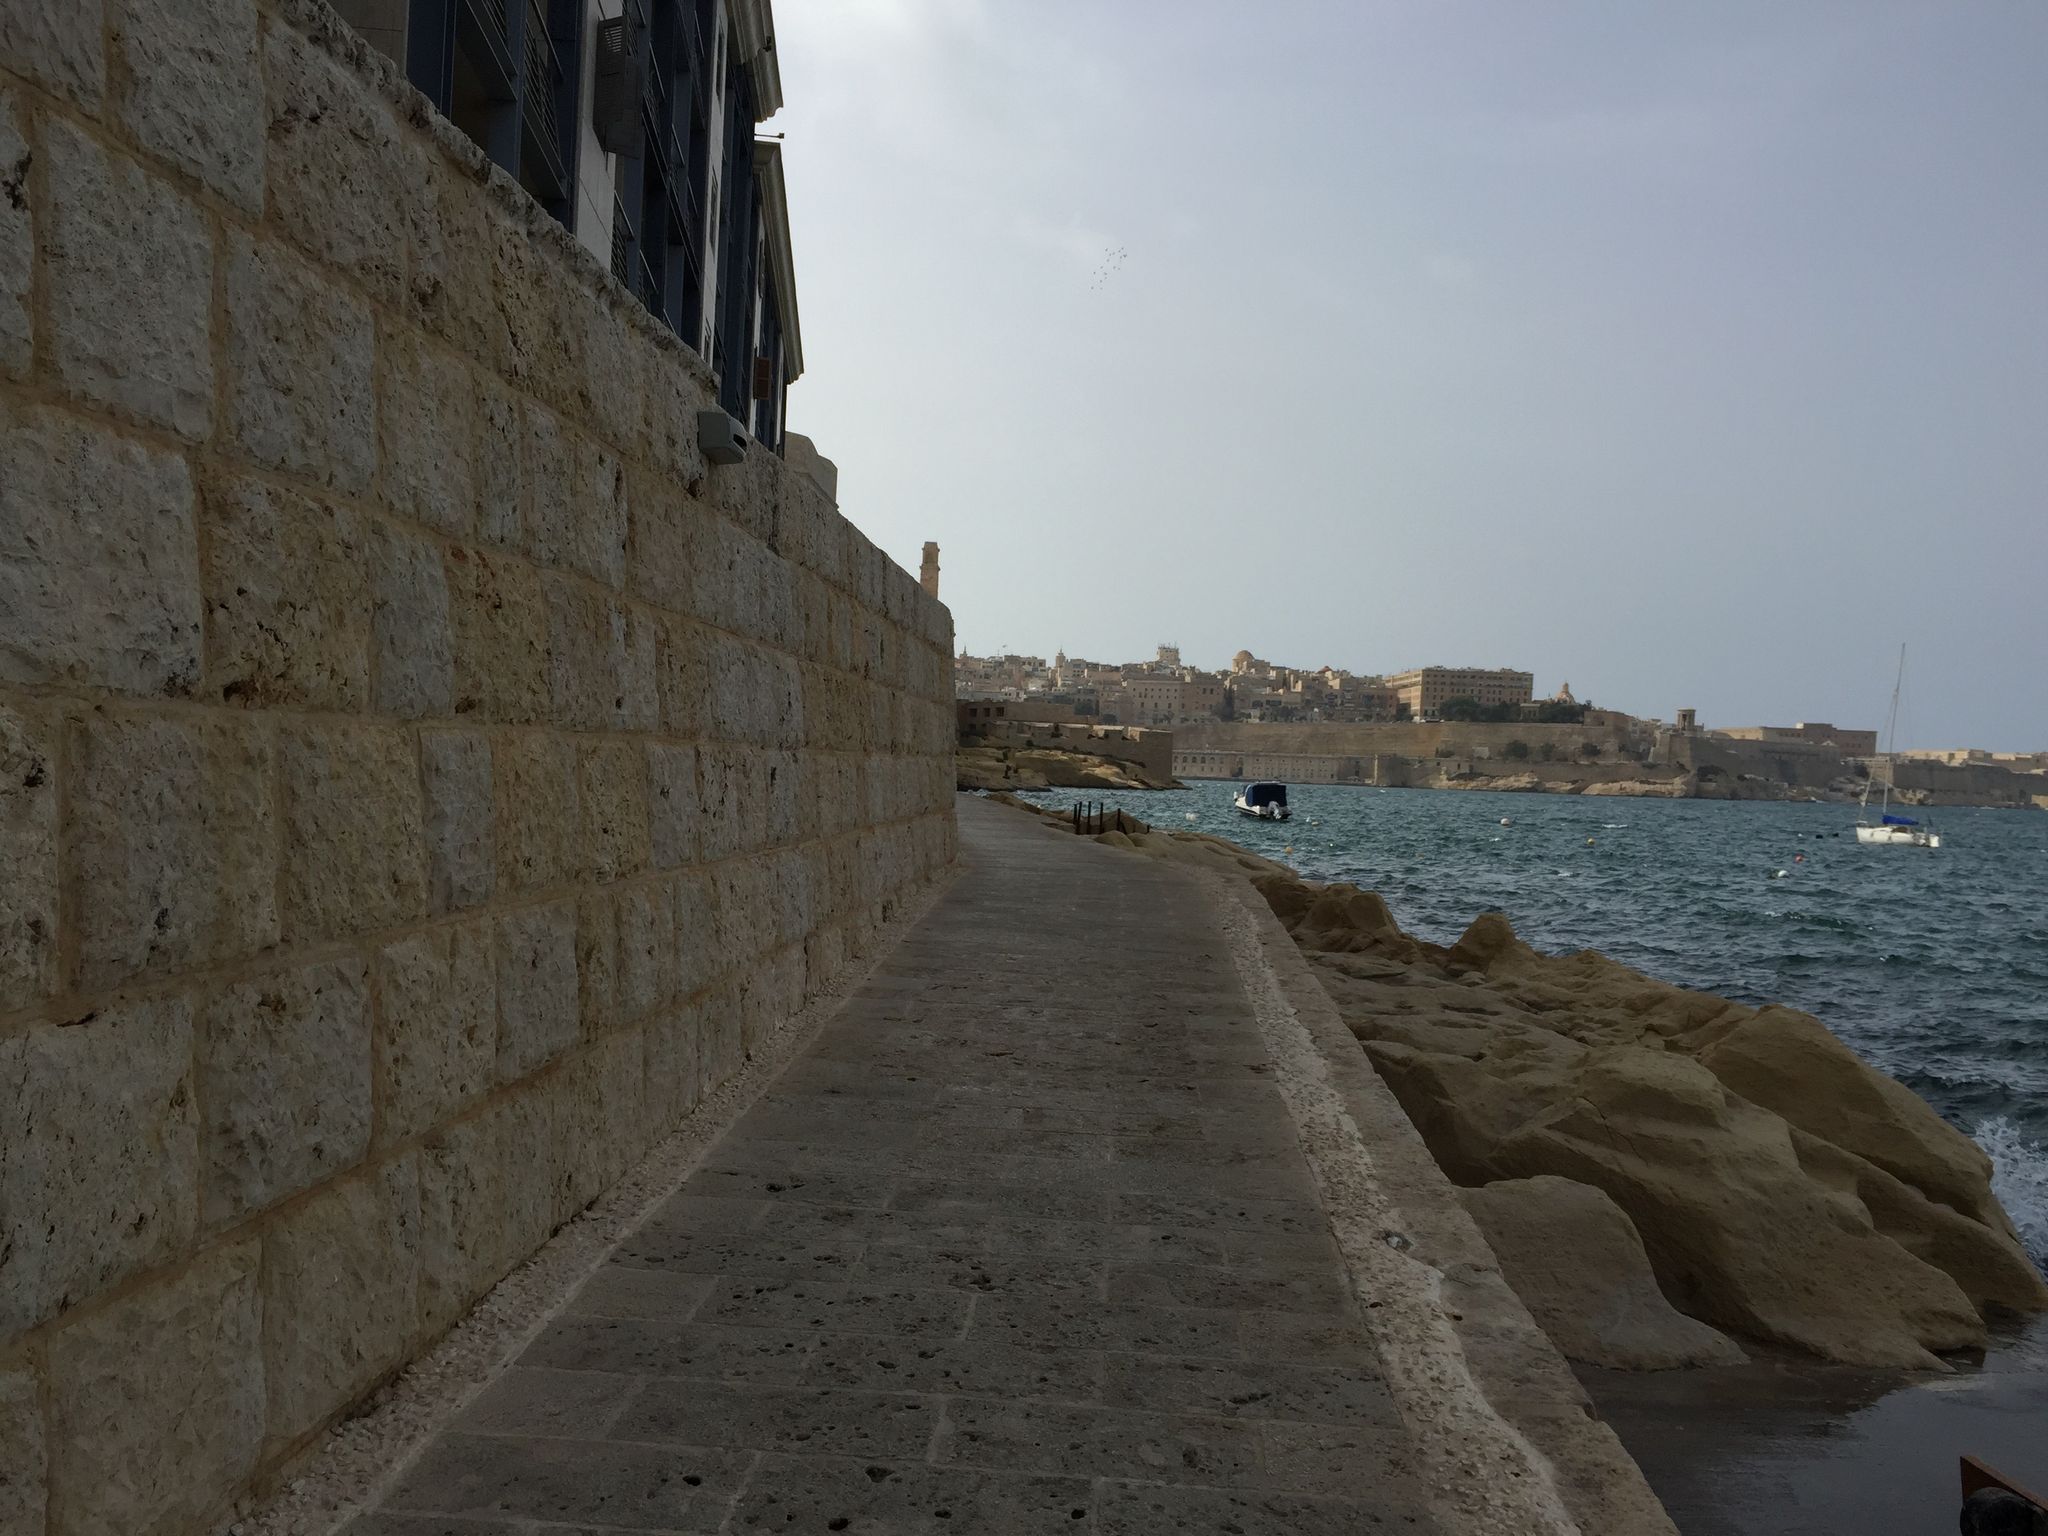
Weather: snowy
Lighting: day
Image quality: good
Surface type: walking surface
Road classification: unclassified, footway
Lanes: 1.0
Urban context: urban centre
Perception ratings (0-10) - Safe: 7.76, Lively: 3.12, Beautiful: 7.8, Boring: 5.34, Depressing: 4.28, Wealthy: 0.98